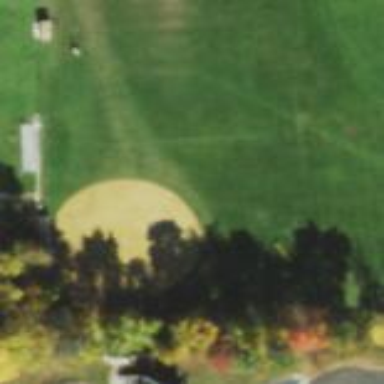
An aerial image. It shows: Baseball pitch with sandy surface. It is designated as leisure land for sports activities.